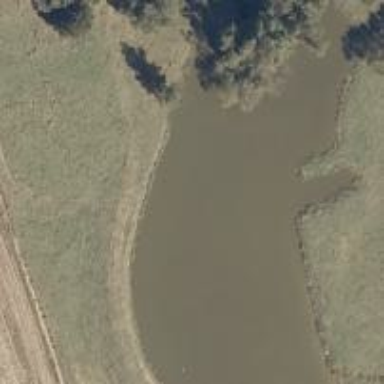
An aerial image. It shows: Pond surrounded by natural water.